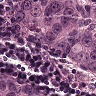
Metastatic tissue present: yes